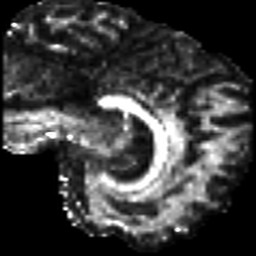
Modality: FA
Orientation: sagittal
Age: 32
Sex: male
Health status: healthy
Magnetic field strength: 3 T
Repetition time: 8.4 s
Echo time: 0.0926 s